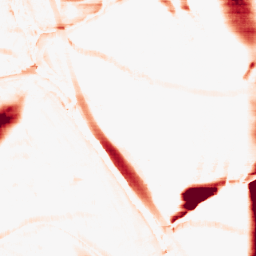
Category: morphological
Decomposition family: morphological_rect
Decomposition parameters: operation: opening
width: 50
height: 10
Upsampling method: sinc_blackman
Upsampling parameters: scale: 4
kernel_size: 8
Upsampling scale: 4